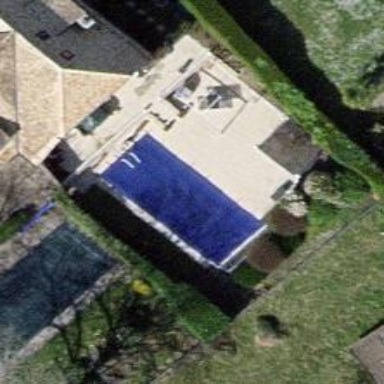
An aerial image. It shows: Swimming pool located in leisure land.